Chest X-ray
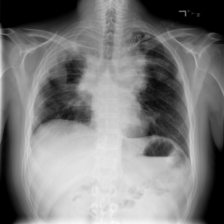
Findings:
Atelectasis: negative
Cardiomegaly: negative
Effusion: negative
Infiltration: positive
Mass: negative
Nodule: negative
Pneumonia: negative
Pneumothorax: negative
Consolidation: positive
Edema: negative
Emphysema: negative
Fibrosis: negative
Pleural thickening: positive
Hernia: negative